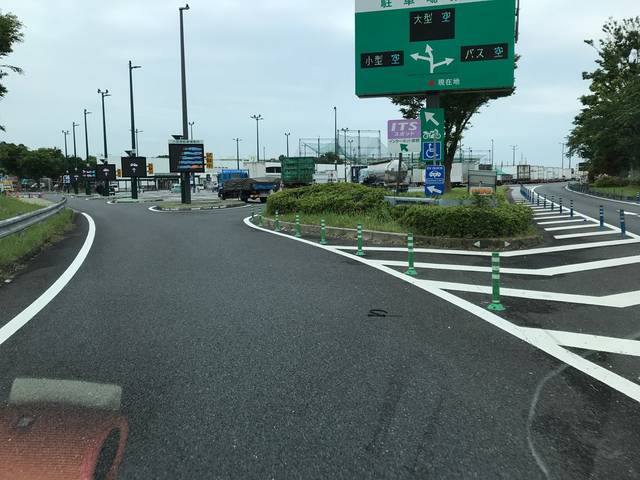
Region: Japan
Coordinates: 35.433, 139.402